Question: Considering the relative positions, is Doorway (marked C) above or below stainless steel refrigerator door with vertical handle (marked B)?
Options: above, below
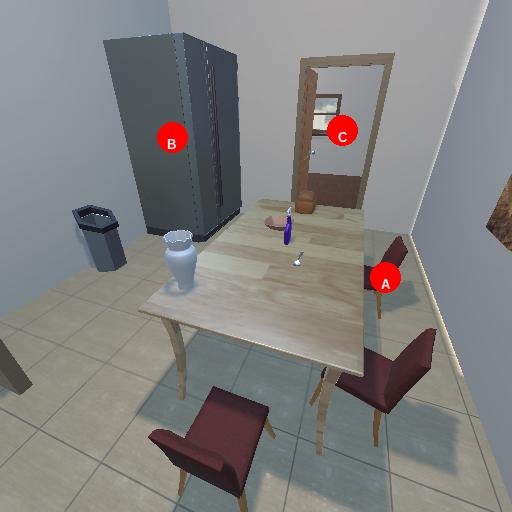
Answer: above